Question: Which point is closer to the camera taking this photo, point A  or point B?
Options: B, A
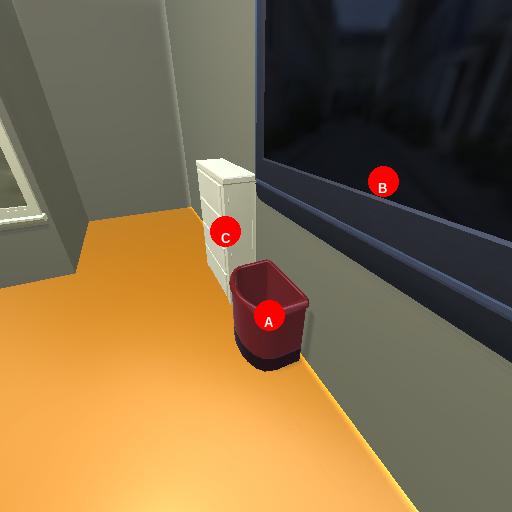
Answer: B